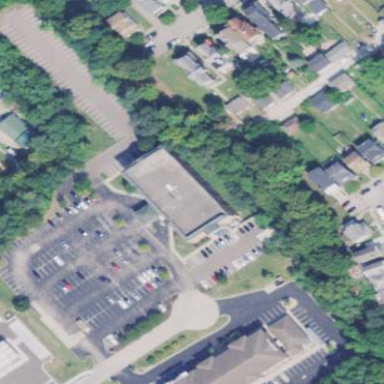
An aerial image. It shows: Retail building.